Question: I hope, you can help me, I have a horizontal menu, my problem is the following:

The first is normal stretch with table, the second is what I want: .
I achieved this with additional non breaking spaces, but it works only by fixed menu widths, so if I change the menu width I have to change the count of the nbsp characters. Is there any way to do this with css, and without those non breaking spaces?
I don't think this is possible with css only, but I'm not a css guru, that's why I asked....
'''
<style>
* {
margin: 0px;
padding: 0px;
font-size: 16px;
}
table {
width: 400px;
}
td {
border: 1px solid blue;
text-align: center;
}
</style>
<table>
<tr>
<td><a href="#">aa</a></td>
<td><a href="#">aaaaaaaaaaaaa</a></td>
<td><a href="#">aaaaaaaaa</a></td>
</tr>
</table>
<table>
<tr>
<td>&nbsp;&nbsp;&nbsp;&nbsp;&nbsp;<a href="#">aa</a>&nbsp;&nbsp;&nbsp;&nbsp;&nbsp;</td>
<td>&nbsp;&nbsp;<a href="#">aaaaaaaaaaaaa</a>&nbsp;&nbsp;</td>
<td>&nbsp;&nbsp;&nbsp;<a href="#">aaaaaaaaa</a>&nbsp;&nbsp;&nbsp;</td>
</tr>
</table>
'''
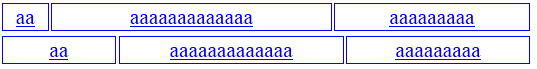
Answer: Not sure of all the parameters here ("stretch" is not very clear), but wouldn't some left and right padding on the links do it? Because this is a menu, I won't use a table but a '<ul>' instead. There are plenty of variations on this if it's not what you want:
'''
<!DOCTYPE html>
<html lang="en">
<head>
<meta charset="utf-8">
<style media="all">
ul, li {margin: 0; padding: 0;}
ul {list-style: none; display: table; border-spacing: 5px; }
li {display: table-cell; background: #f7f7f7; border: 1px solid blue; }
li a {padding: 0 30px;}
</style>
</head>
<body>
<ul>
<li><a href="#">aa</a></li>
<li><a href="#">aaaaaaaaaaaaa</a></li>
<li><a href="#">aaaaaaaaa</a></li>
</ul>
</body>
</html>
'''